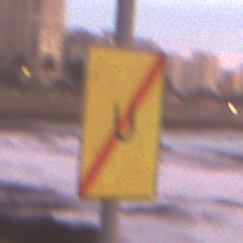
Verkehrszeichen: EndeUmleitung
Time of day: SunriseSunset
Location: Outdoor (Urban)
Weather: PartlyCloudy
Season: NotSpecified
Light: Natural